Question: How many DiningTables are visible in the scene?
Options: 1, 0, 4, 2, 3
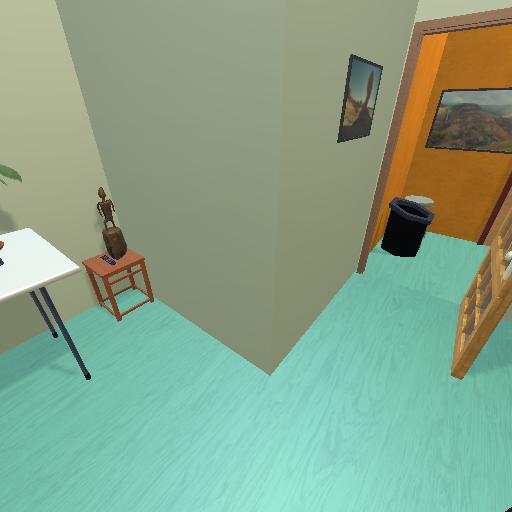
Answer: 1